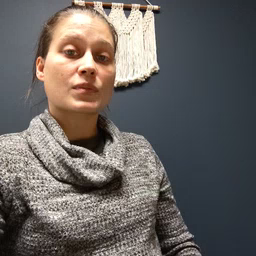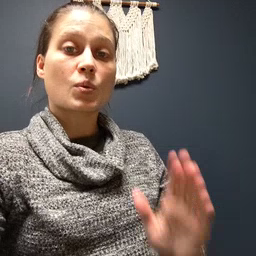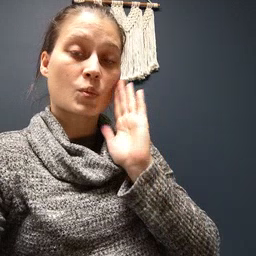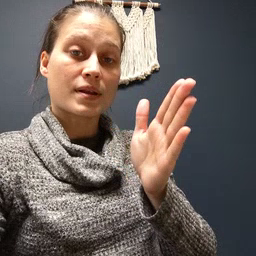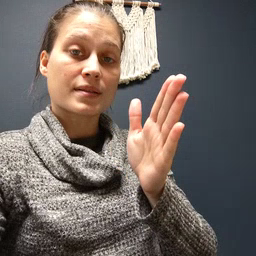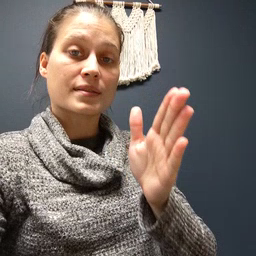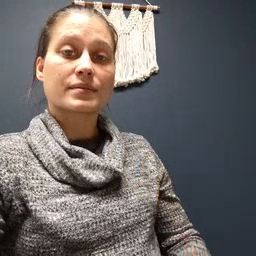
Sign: will